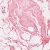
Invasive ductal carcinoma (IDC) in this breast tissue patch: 0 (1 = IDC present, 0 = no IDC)